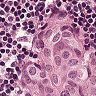
Metastatic tissue present: yes